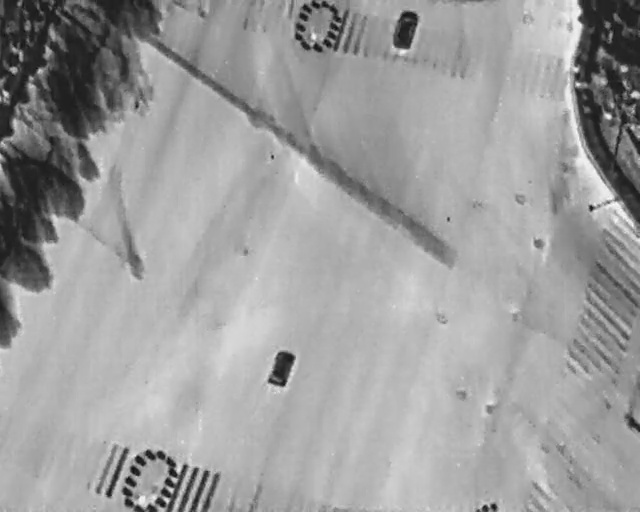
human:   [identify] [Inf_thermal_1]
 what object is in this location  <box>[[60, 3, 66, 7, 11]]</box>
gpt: <ref>1 medium car at the top</ref>